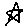
Label: star